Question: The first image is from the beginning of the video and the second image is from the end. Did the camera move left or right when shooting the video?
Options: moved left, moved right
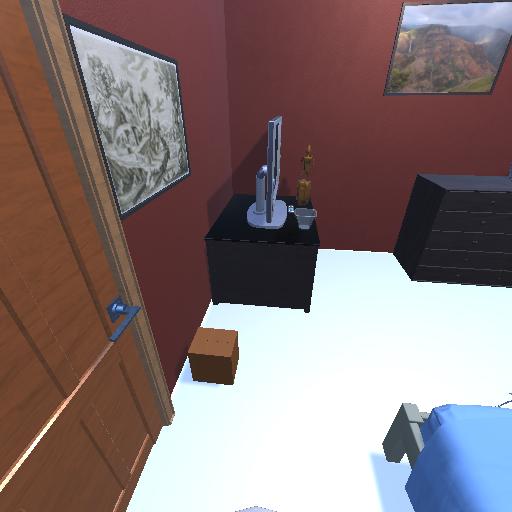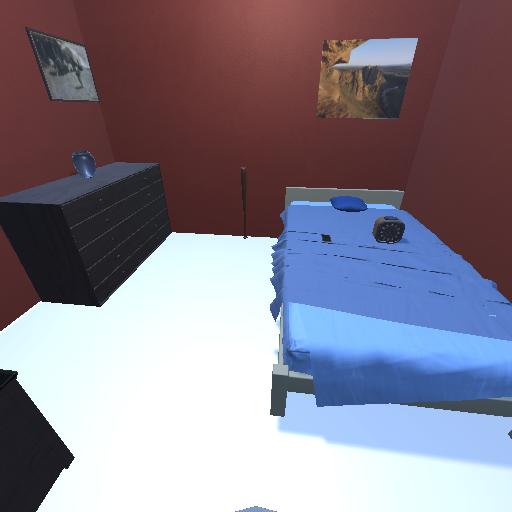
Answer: moved left